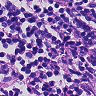
Metastatic tissue present: no